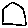
Label: hexagon